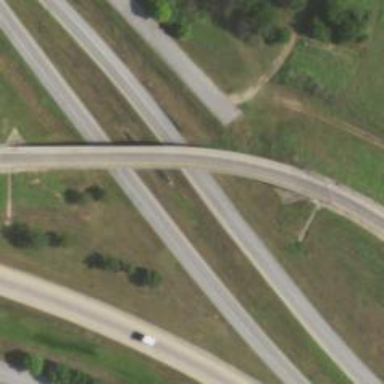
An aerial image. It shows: Bridge over motorway.